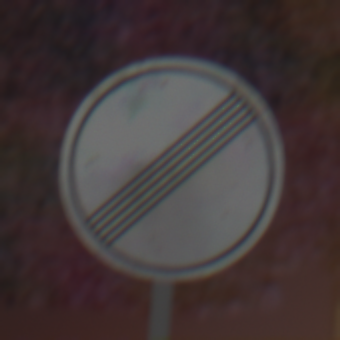
Verkehrszeichen: EndeSaemtlicherBegrenzungen
Umgebung: Outdoor, Nature
Tageszeit: Night
Wetter: Clear
Licht: Natural
Jahreszeit: NotSpecified
Kontrast: LowContrast